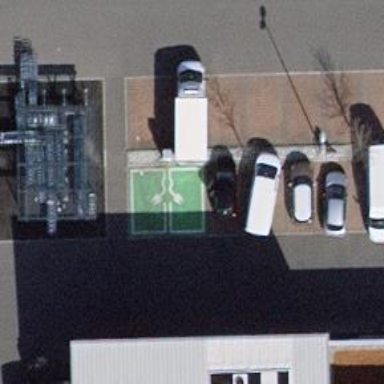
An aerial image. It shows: Charging station.